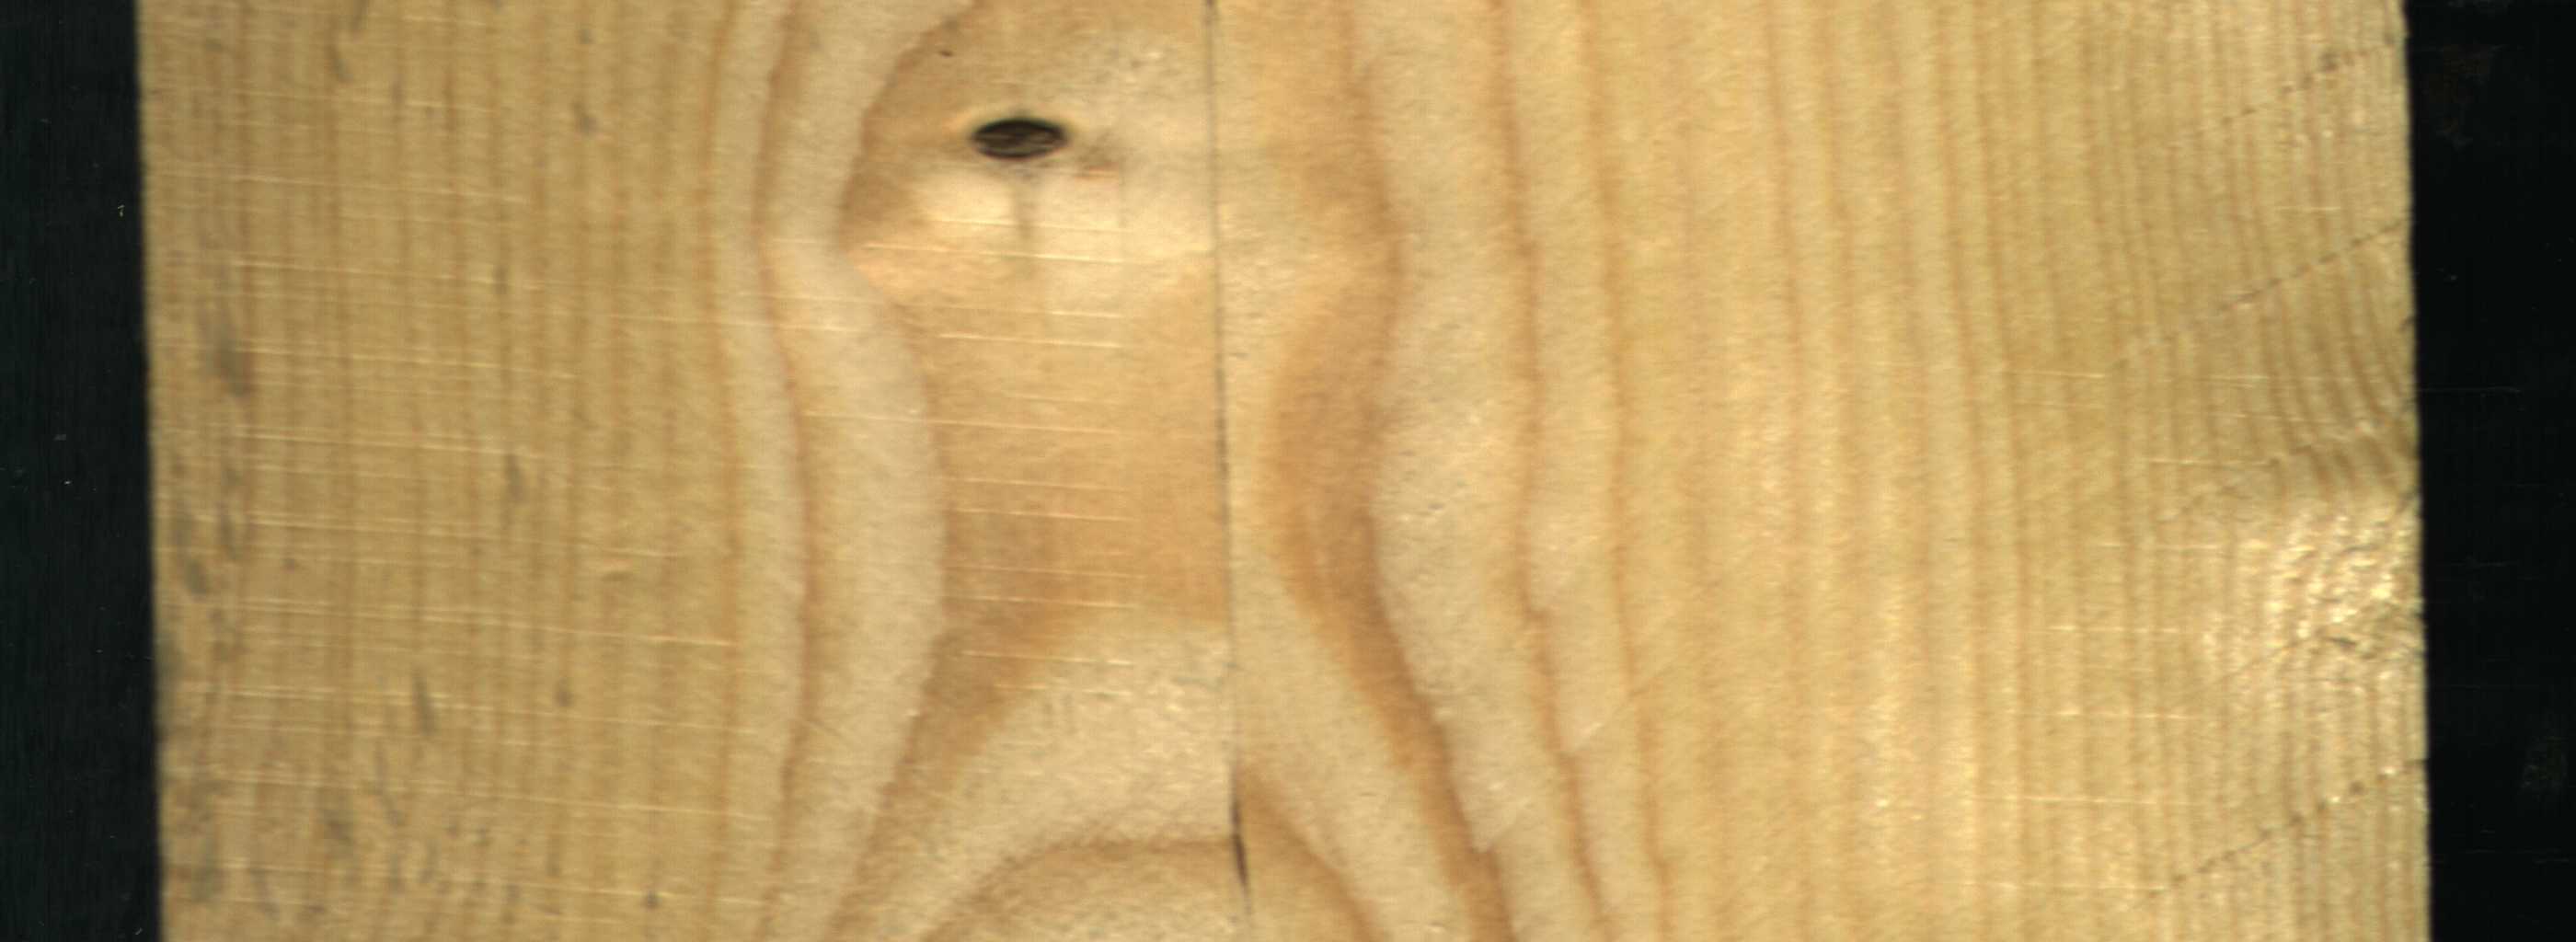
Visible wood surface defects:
Dead_Knot